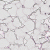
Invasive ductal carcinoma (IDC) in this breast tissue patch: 0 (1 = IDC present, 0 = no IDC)